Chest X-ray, AP view. Patient: 56 years old, sex M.
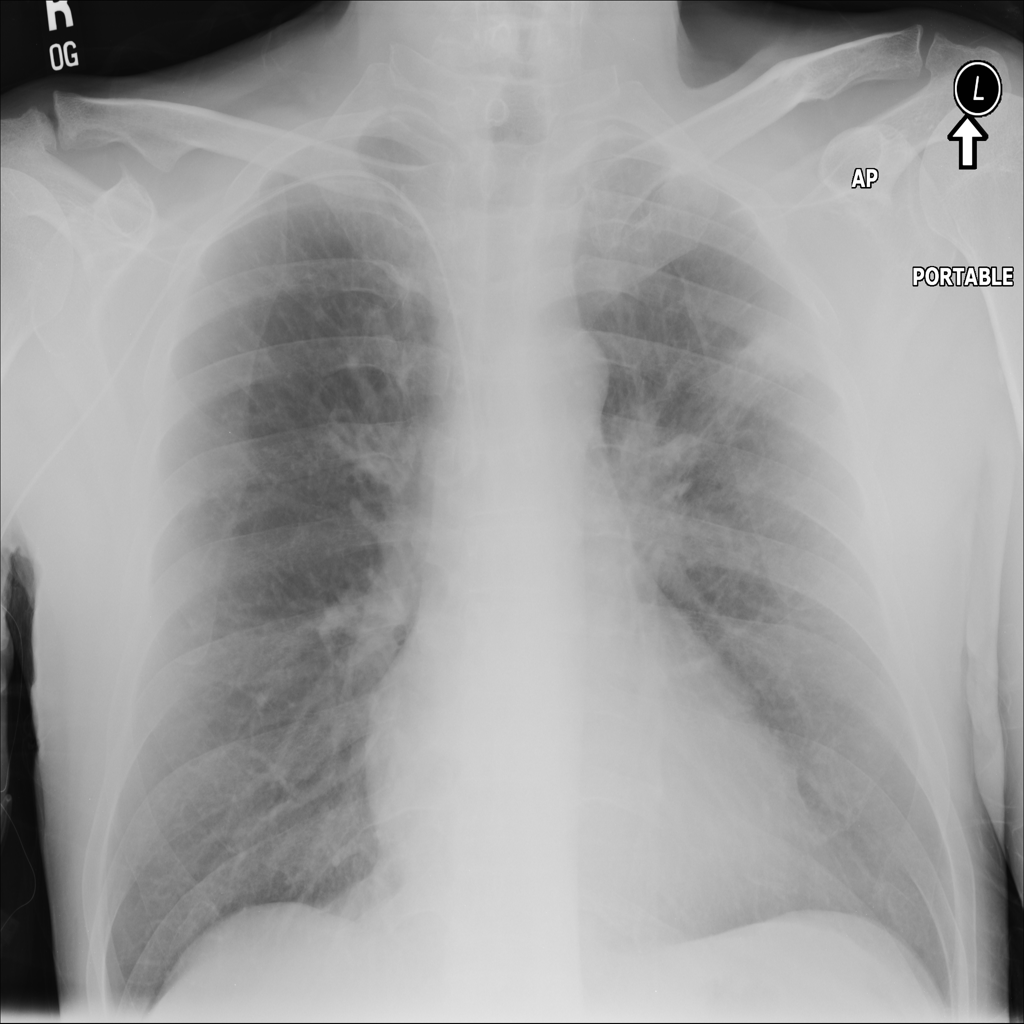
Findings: Mass